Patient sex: F
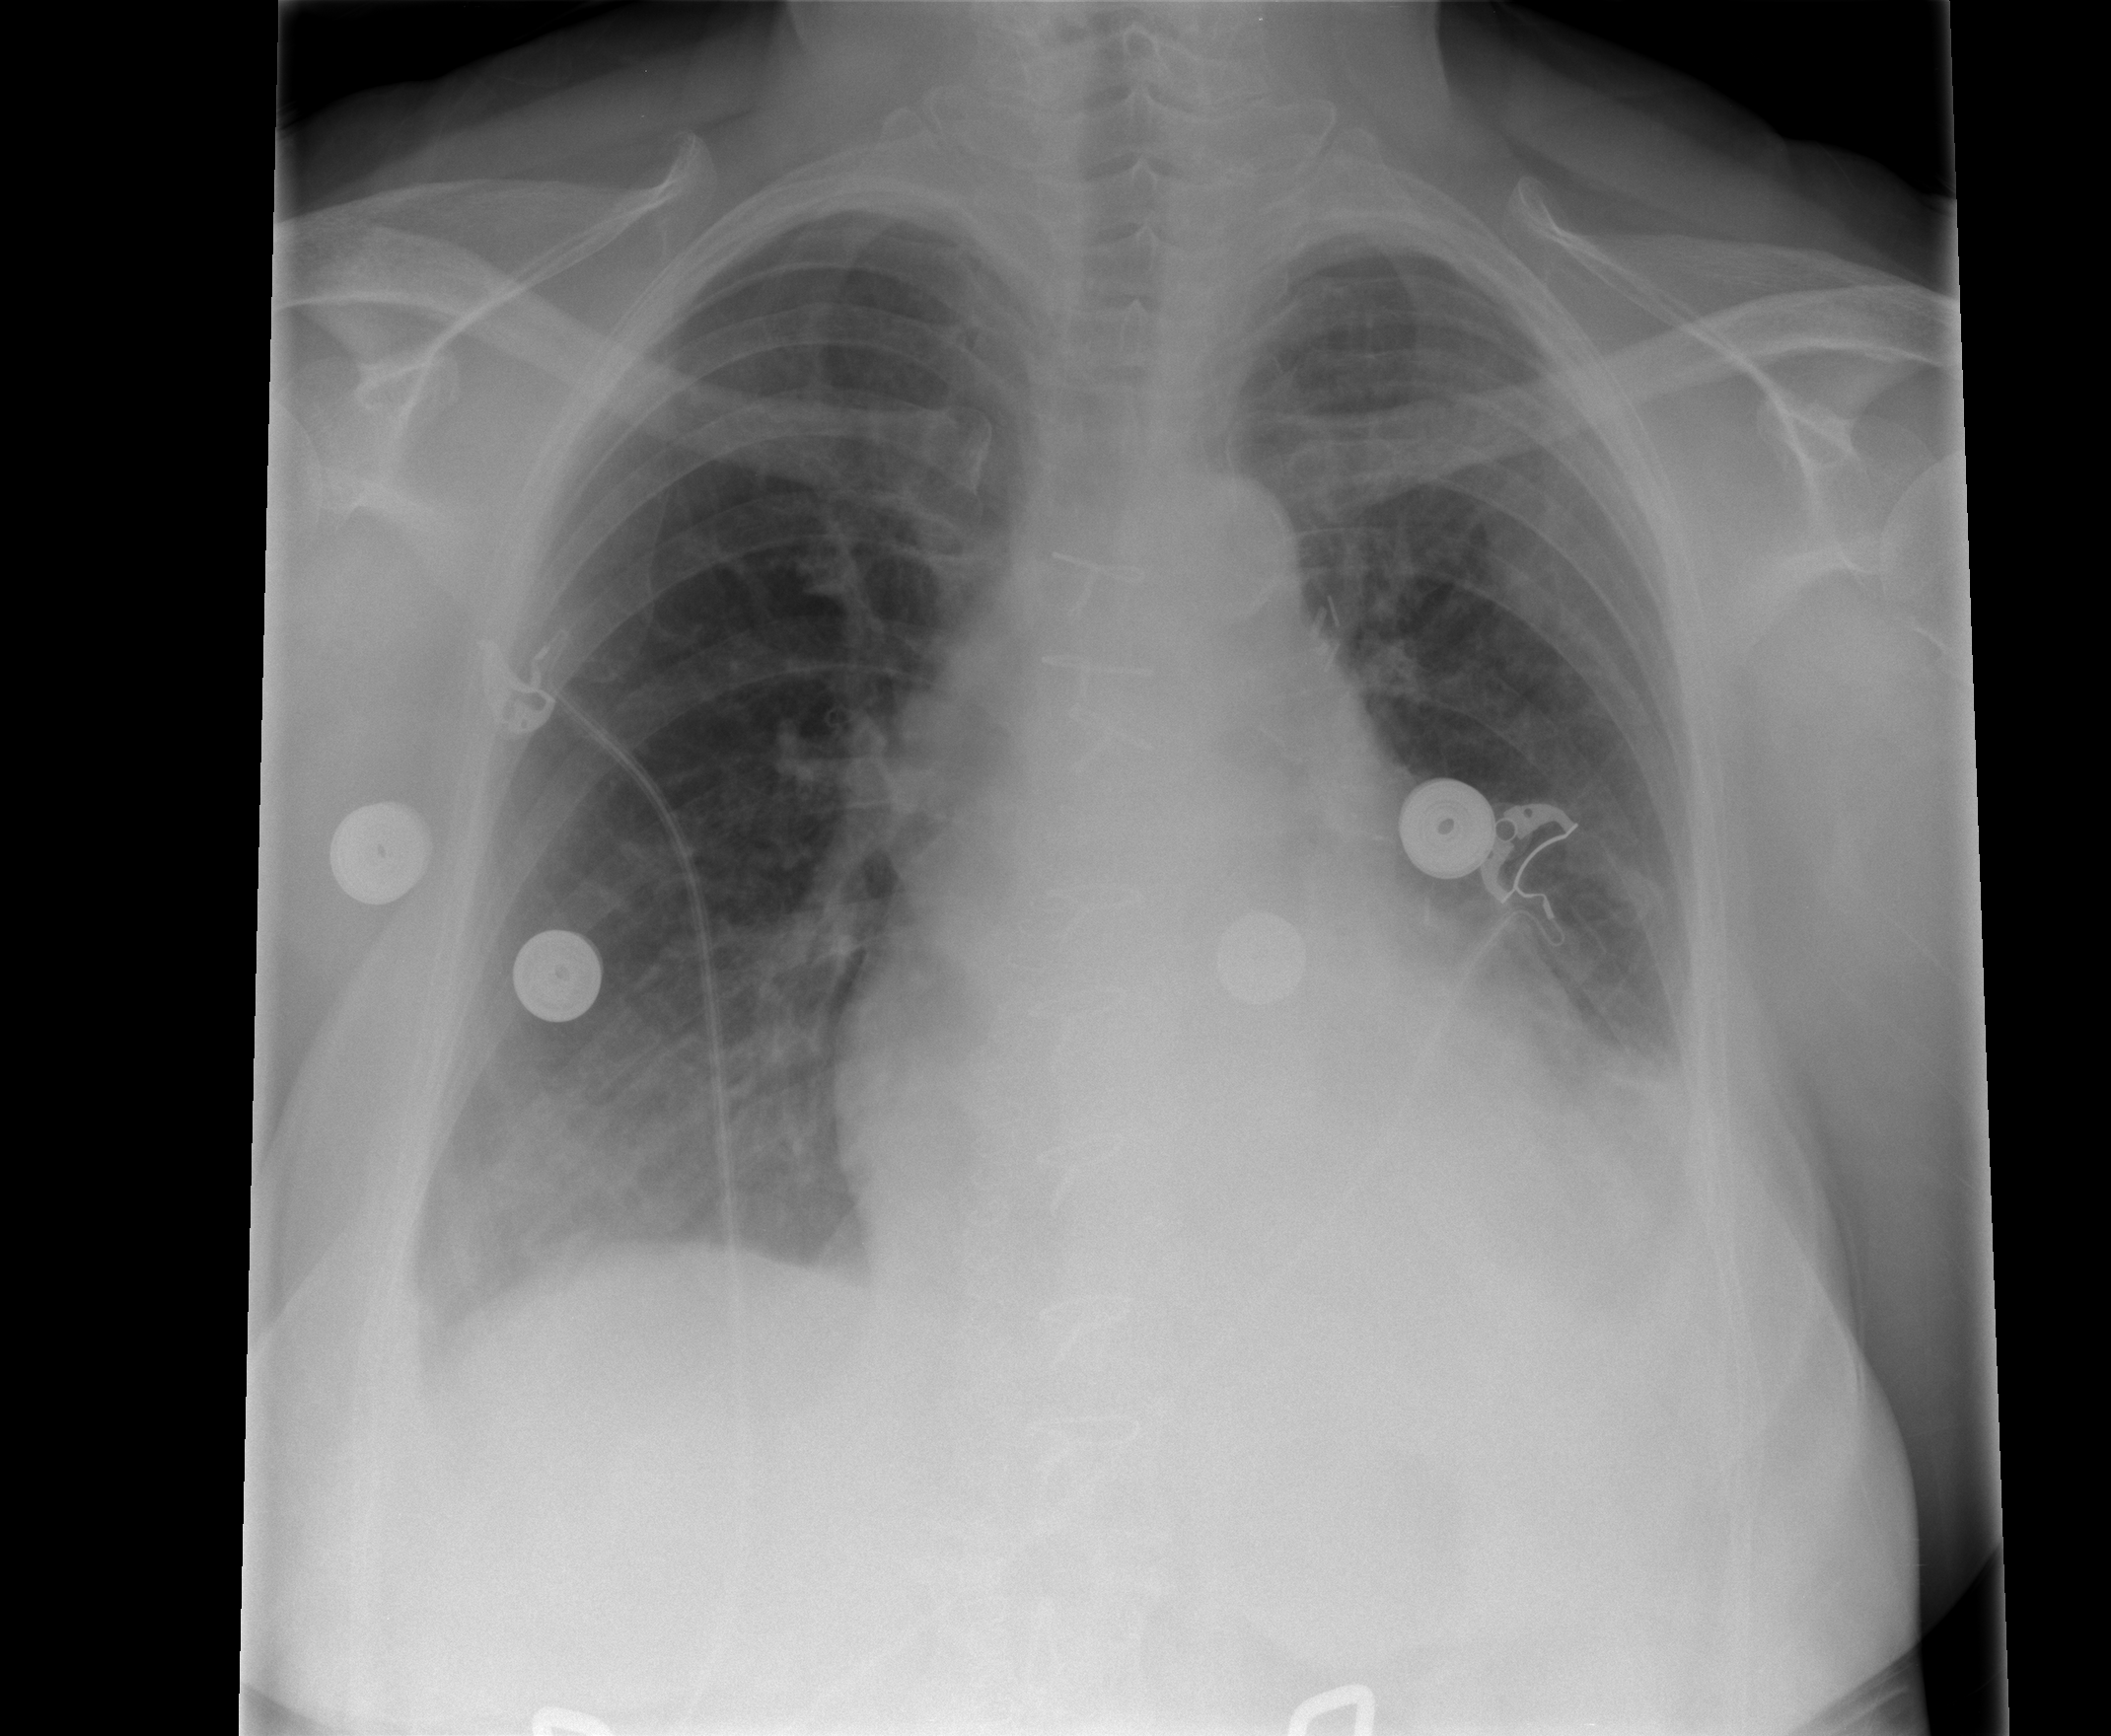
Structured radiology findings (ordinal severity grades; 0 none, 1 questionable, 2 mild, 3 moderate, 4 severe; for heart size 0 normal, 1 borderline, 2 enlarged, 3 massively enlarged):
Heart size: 2
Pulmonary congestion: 0
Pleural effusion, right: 2
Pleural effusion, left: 2
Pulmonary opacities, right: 0
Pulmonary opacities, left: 1
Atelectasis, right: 2
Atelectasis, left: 2